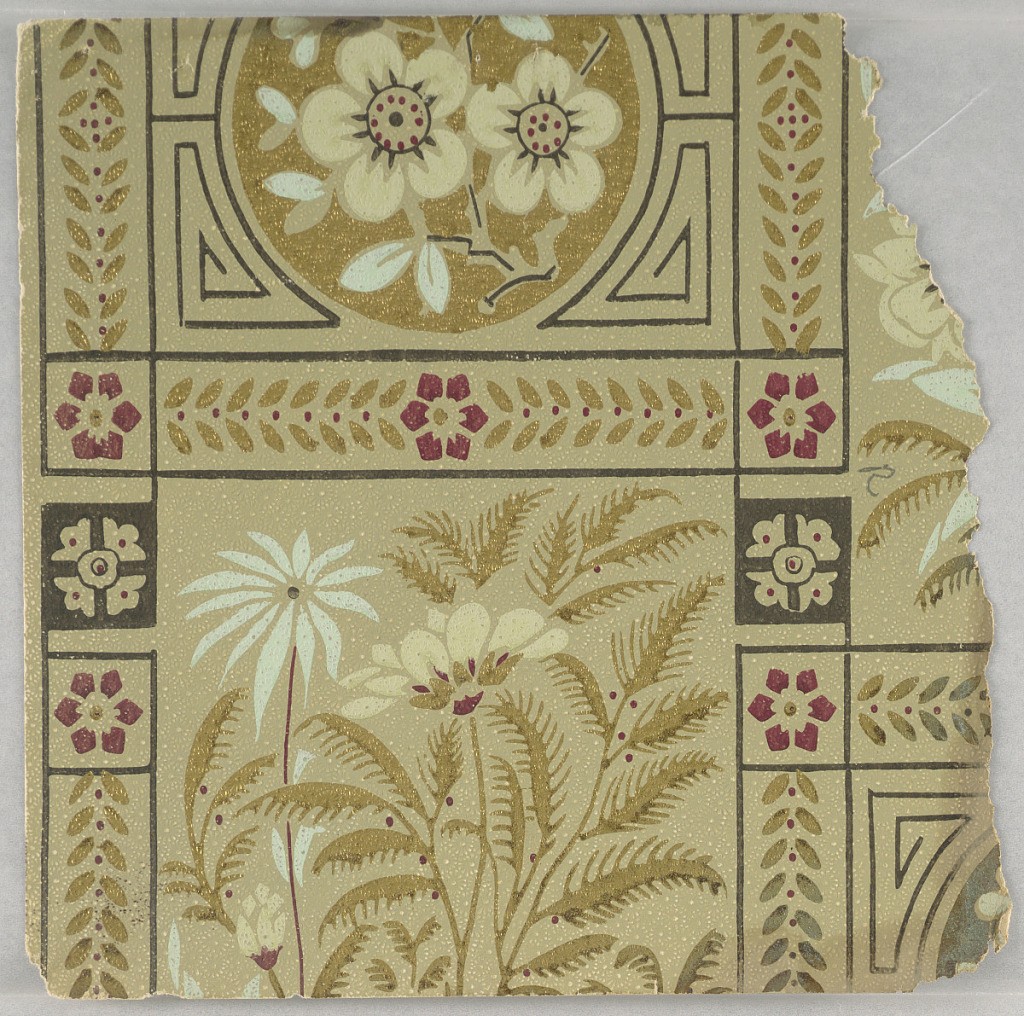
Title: Sidewall sample
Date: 1880–90
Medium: Machine-printed on paper
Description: Fragmentary wallpapers from sample book, including aesthetic-style and Anglo-Japanesque designs.

72 pages of samples.